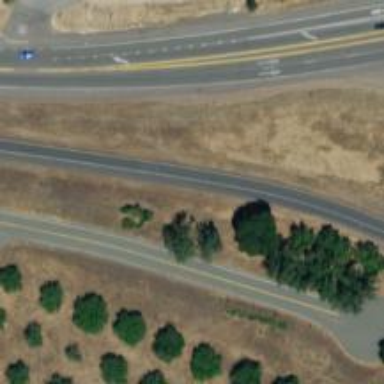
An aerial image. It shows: Trunk link highway with asphalt surface.